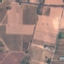
Land use / land cover class: PermanentCrop